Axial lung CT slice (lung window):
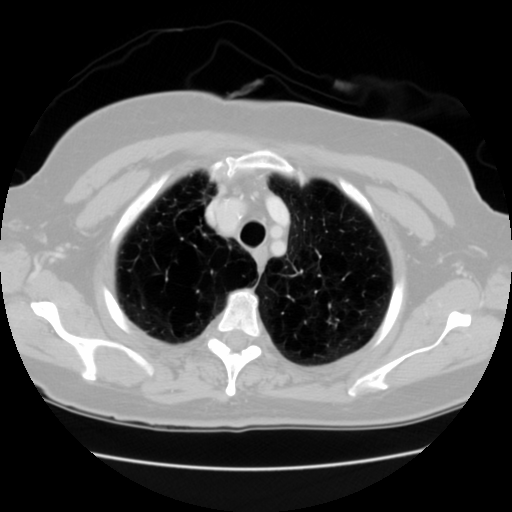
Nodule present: no